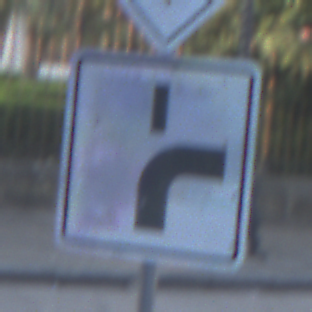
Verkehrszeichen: VerlaufVorfahrtsstrasse8
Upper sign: Vorfahrtsstrasse
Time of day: SunriseSunset
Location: Outdoor (Urban)
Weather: PartlyCloudy
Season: NotSpecified
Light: Natural